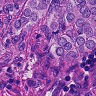
Metastatic tissue present: yes